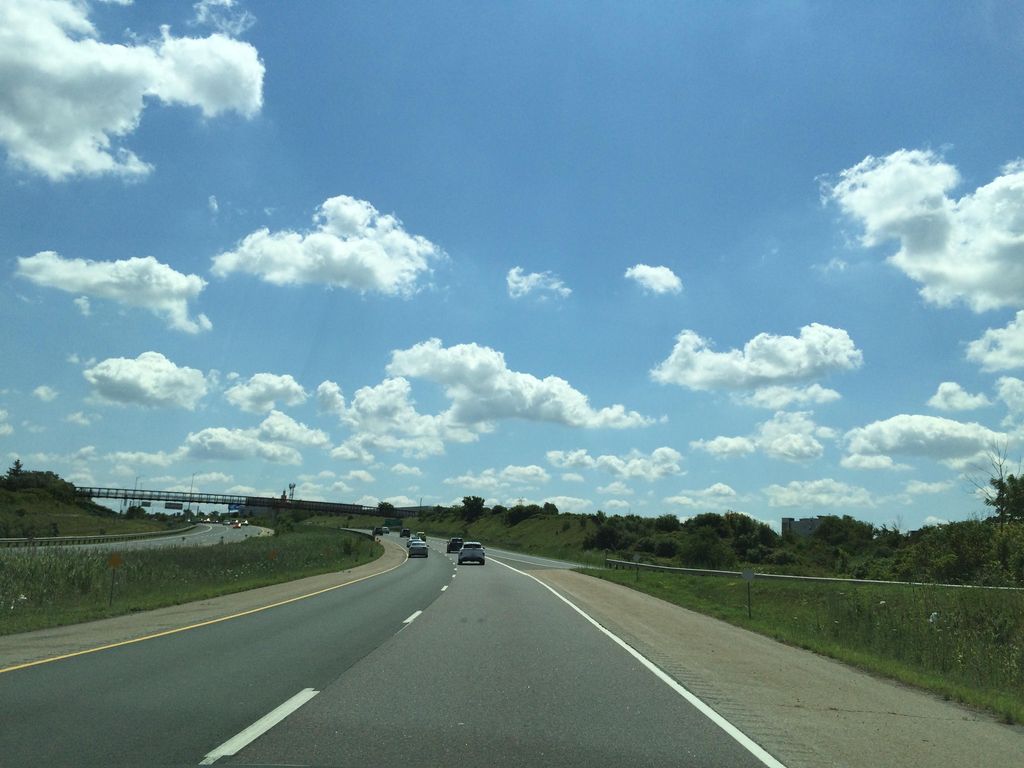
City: hamilton